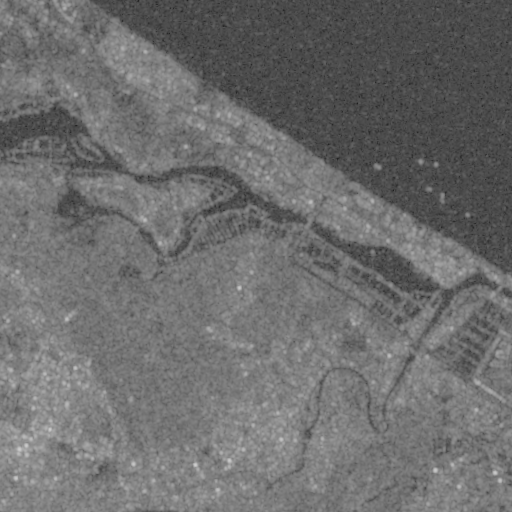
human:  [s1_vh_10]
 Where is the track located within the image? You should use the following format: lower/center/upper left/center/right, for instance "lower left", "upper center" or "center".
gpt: The track is located in the lower left of the image.
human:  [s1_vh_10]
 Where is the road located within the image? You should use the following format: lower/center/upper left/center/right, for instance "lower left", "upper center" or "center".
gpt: There is no road in the image.

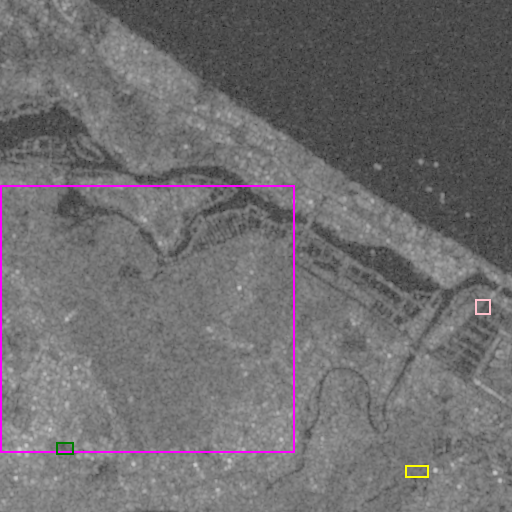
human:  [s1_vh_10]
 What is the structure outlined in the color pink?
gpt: The structure outlined in pink is an aquafarm.
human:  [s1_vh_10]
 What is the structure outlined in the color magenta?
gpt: The structure outlined in magenta is a crop field.
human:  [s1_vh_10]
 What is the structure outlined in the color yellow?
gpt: The structure outlined in yellow is a park.
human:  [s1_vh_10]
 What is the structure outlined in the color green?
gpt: The structure outlined in green is a track.
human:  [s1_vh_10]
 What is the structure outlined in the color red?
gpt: There is no red outline.